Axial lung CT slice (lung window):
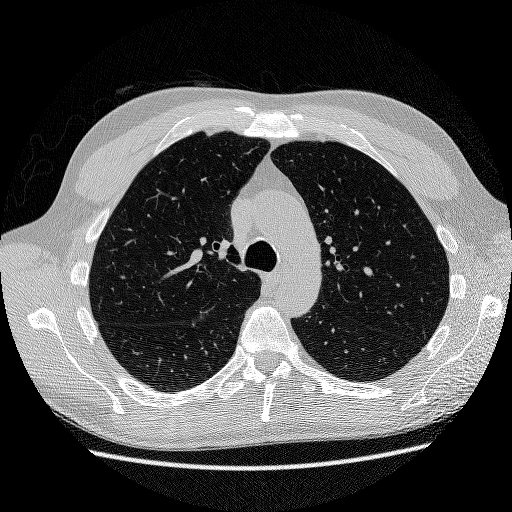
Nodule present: no